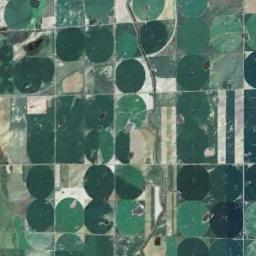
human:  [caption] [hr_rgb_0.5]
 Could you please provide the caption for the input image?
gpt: There are round fields in different areas .

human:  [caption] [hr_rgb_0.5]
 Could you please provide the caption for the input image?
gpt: Several green circular farmlands are neatly arranged on the ground and some rectangular farmlands beside .

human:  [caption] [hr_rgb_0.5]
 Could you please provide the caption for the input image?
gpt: Many dark green, Light green mixed neatly arranged circular farmland, .

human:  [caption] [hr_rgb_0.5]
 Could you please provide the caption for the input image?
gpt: There are some green circle farmland and square farmland .

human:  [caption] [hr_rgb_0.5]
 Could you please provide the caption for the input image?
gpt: There are many circular farmlands of the same size distributed irregularly .